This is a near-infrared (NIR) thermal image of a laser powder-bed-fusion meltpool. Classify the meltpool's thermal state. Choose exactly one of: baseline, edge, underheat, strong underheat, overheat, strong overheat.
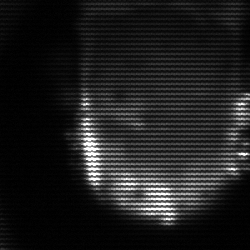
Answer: baseline